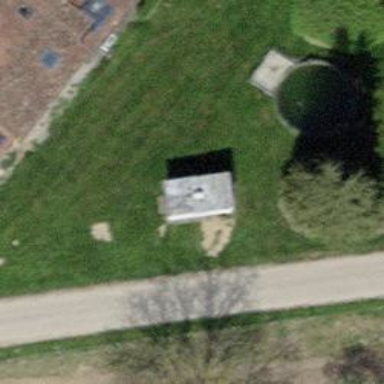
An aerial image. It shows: Transformer.